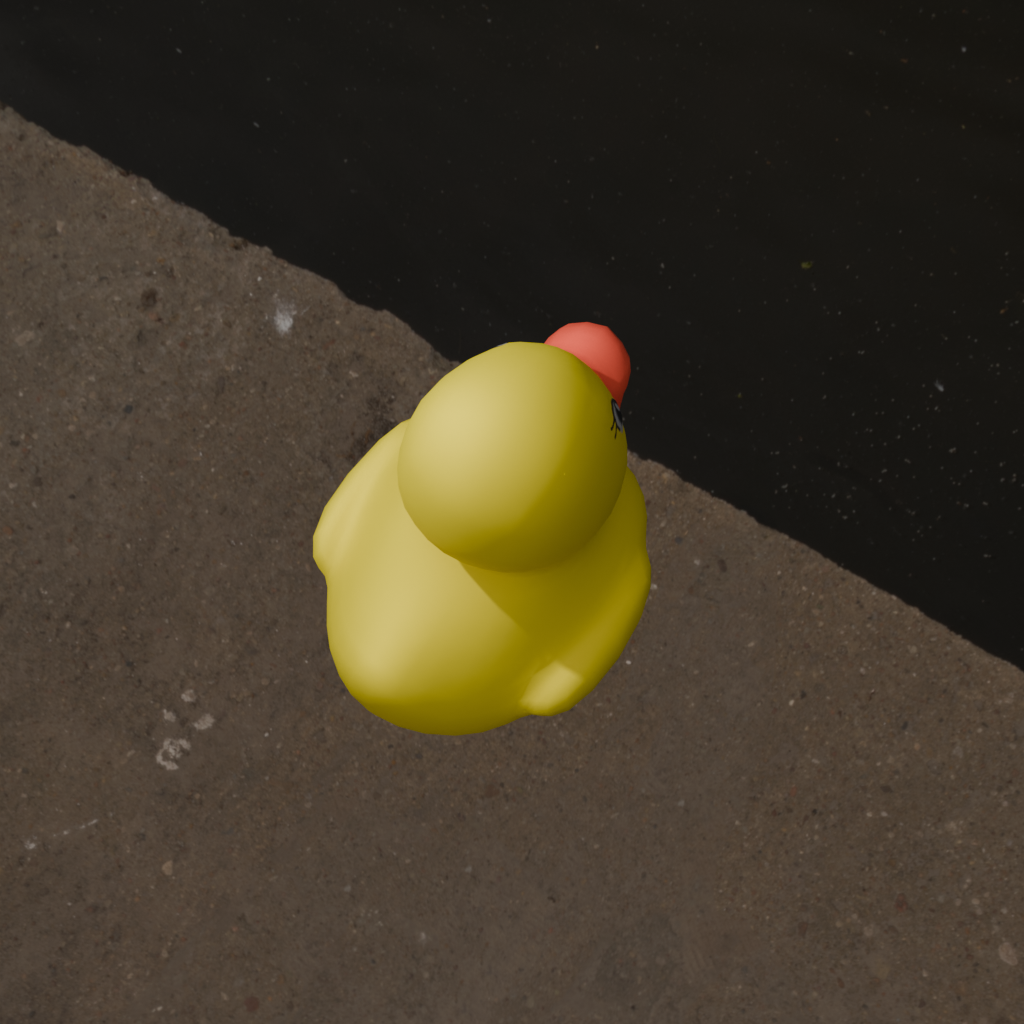
an image of a yellow rubber duck seen from <back_right_top> in a lakeside with a cloudy sky surrounded by greenery and dirt paths.